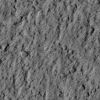
Atmospheric dust classification: not_dusty